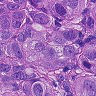
Metastatic tissue present: yes